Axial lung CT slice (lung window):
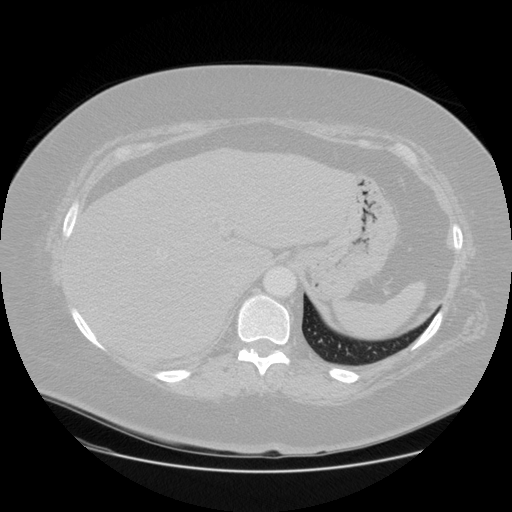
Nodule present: no